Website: bh-photo
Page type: billing-address
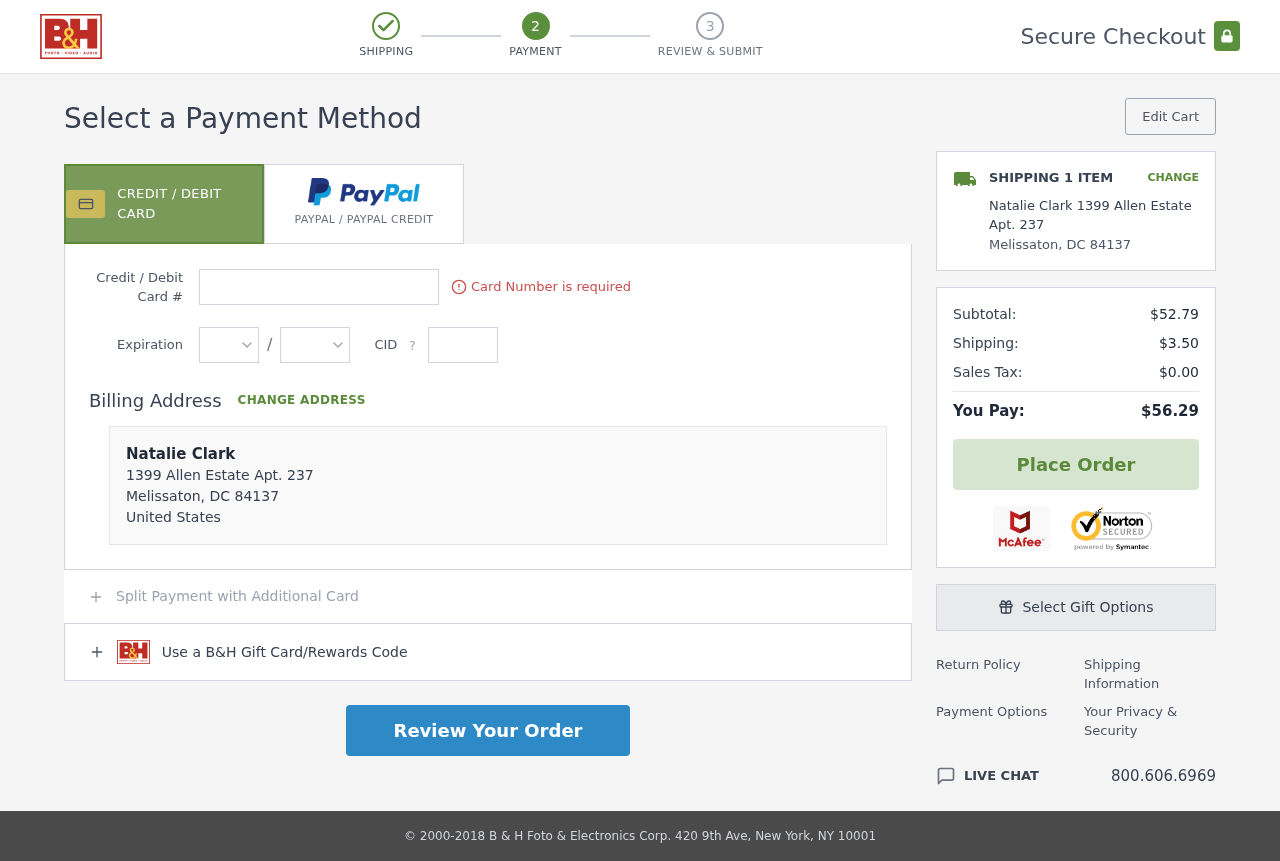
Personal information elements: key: PII_CARD_CVV
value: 691
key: PII_CARD_EXPIRY_MONTH
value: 03
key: PII_CARD_EXPIRY_YEAR
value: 27
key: PII_CARD_NUMBER
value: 6565 4719 3779 1926
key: PII_CITY
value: Melissaton
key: PII_COUNTRY
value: United States
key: PII_FULLNAME
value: Natalie Clark
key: PII_FULLNAME2
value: Natalie Clark
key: PII_POSTCODE
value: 84137
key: PII_STATE_ABBR
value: DC
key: PII_STREET
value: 1399 Allen Estate Apt. 237
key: PII_STATE
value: DC
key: PII_POSTCODE_FULL
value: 84137
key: PII_POSTCODE_NUMERIC
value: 84137
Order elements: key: ORDER_NUM_ITEMS
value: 1
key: ORDER_SUBTOTAL
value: $52.79
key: ORDER_SHIPPING_COST
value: $3.50
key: ORDER_TAX
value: $0.00
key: ORDER_TOTAL
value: $56.29